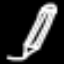
Label: pencil